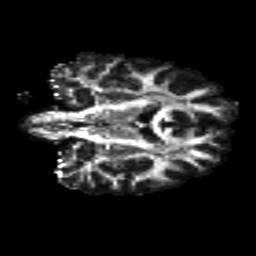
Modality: FA
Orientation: coronal
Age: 20
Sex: male
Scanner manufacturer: siemens
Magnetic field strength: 3 T
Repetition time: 8.8 s
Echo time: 0.085 s